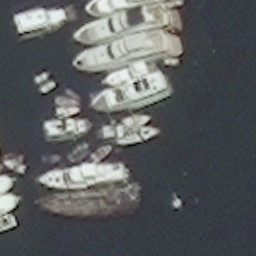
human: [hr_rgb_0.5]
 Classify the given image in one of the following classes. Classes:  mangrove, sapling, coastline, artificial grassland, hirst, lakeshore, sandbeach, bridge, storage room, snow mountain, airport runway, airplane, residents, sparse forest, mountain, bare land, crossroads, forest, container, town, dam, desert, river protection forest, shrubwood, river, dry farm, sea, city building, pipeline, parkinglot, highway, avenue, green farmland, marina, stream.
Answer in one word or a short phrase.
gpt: marina